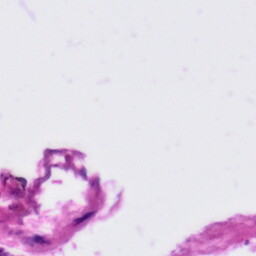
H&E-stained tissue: Tonsil